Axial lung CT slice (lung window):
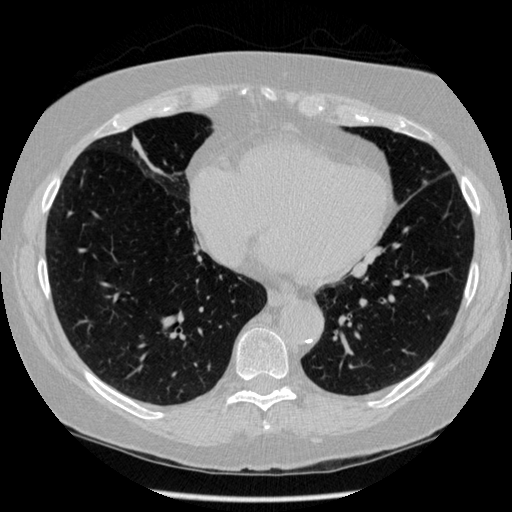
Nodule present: no